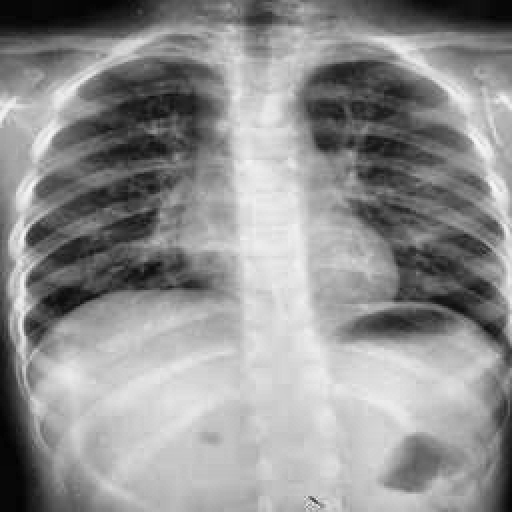
Finding: TUBERCULOSIS